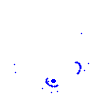
Particle: pion